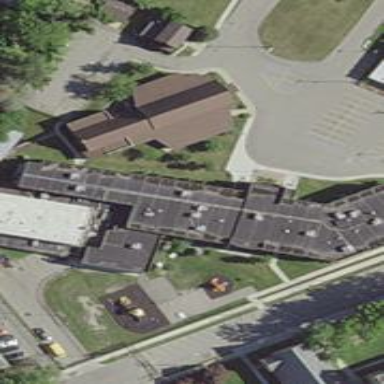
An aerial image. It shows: School building.